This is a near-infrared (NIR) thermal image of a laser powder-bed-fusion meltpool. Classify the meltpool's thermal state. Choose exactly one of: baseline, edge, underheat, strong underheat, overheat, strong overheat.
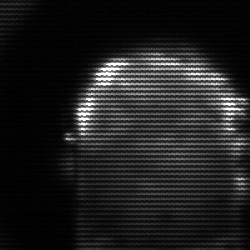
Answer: baseline